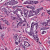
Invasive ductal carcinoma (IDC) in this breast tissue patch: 1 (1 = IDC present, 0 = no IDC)